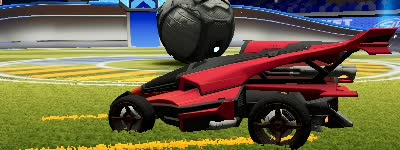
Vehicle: aftershock